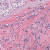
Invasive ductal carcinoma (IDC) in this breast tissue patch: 1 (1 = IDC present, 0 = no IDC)